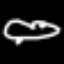
Label: frog